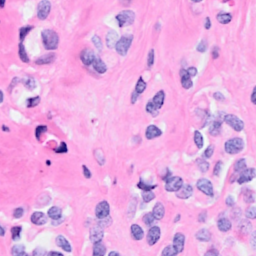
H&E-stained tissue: Breast